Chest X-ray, PA view. Patient: 40 years old, sex F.
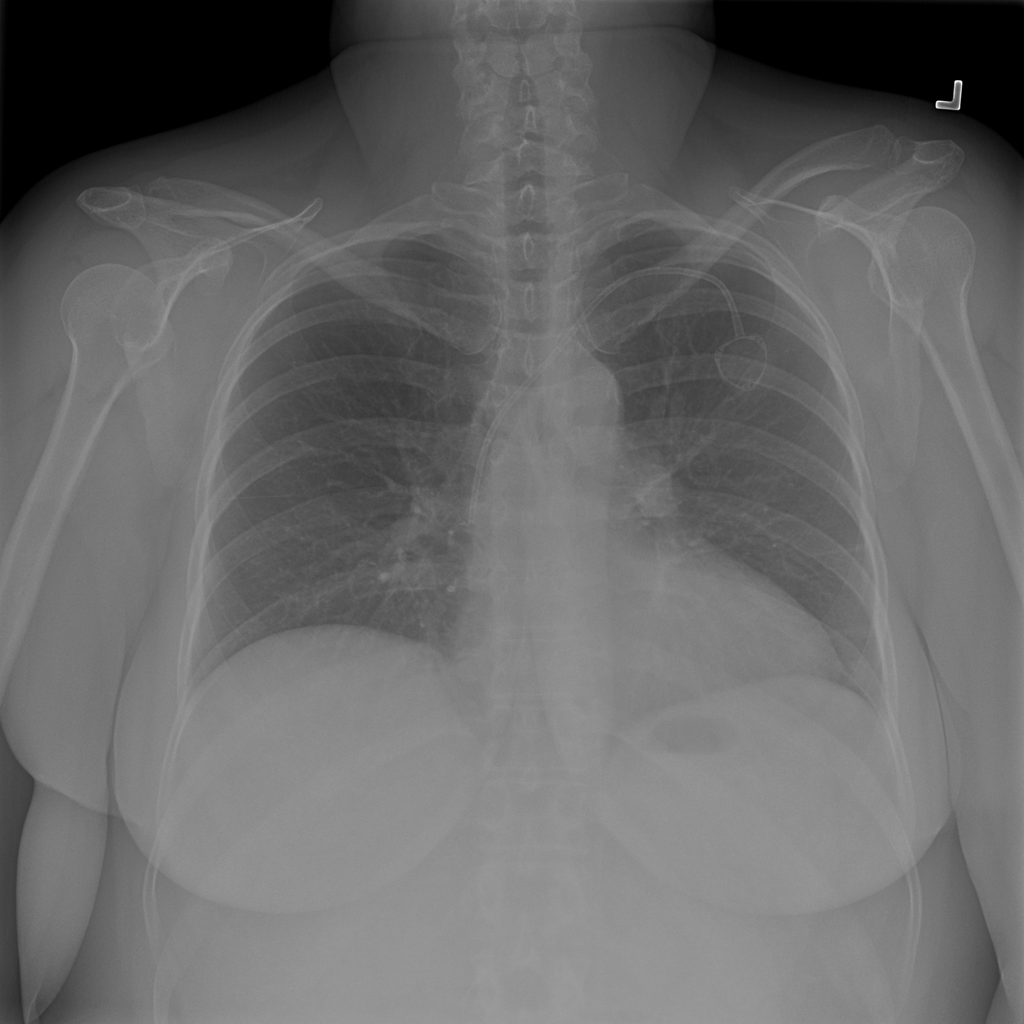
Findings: No Finding